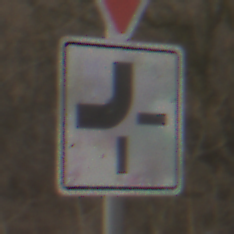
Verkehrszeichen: VerlaufVorfahrtsstrasse2
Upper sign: VorfahrtGewaehren
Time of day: MorningAfternoon
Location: Outdoor (Nature)
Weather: PartlyCloudy
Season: Winter
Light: Natural